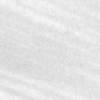
Label: change